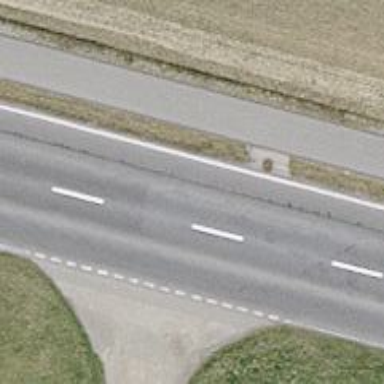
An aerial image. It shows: Primary highway with cycle track on the right.